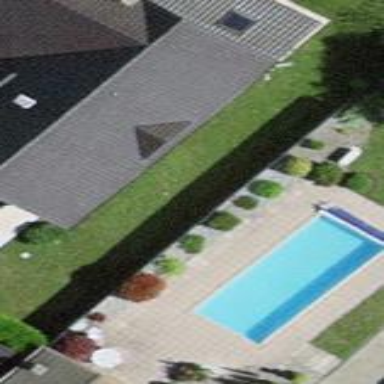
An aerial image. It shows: Swimming pool located in leisure land.